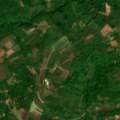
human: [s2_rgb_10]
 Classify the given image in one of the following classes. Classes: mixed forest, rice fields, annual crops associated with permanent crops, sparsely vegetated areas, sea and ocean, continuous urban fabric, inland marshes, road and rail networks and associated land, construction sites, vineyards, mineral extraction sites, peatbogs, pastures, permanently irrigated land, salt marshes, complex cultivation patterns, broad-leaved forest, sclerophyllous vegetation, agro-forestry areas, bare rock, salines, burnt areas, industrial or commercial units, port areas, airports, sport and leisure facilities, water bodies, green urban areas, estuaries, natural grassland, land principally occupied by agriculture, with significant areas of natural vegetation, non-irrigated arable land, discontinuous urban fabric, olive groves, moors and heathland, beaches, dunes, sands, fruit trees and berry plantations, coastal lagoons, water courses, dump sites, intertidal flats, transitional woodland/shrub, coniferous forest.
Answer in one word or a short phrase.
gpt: discontinuous urban fabric, complex cultivation patterns, land principally occupied by agriculture, with significant areas of natural vegetation